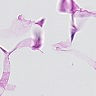
Metastatic tissue present: no